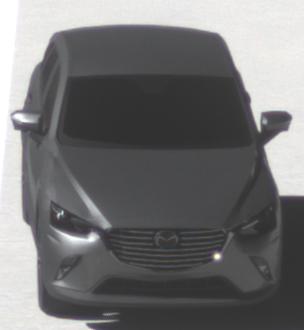
Make: Mazda
Model: CX-3 SKYACTIV-G 120
Detailed model: CX-3 (DK)
Model produced from: 2015/06
Model produced until: 2018/06
Doors: 5
Color: gray
Road condition: dry road
Daytime: morning or afternoon
Contrast: high contrast